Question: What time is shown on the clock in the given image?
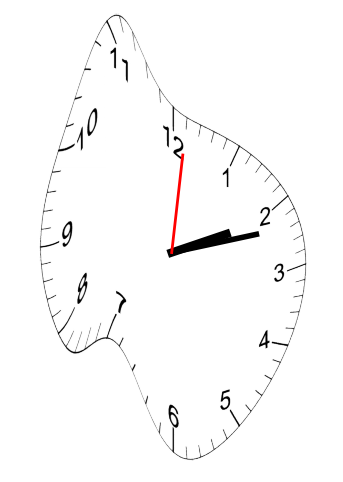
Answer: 02:12:01